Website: apple
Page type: payment
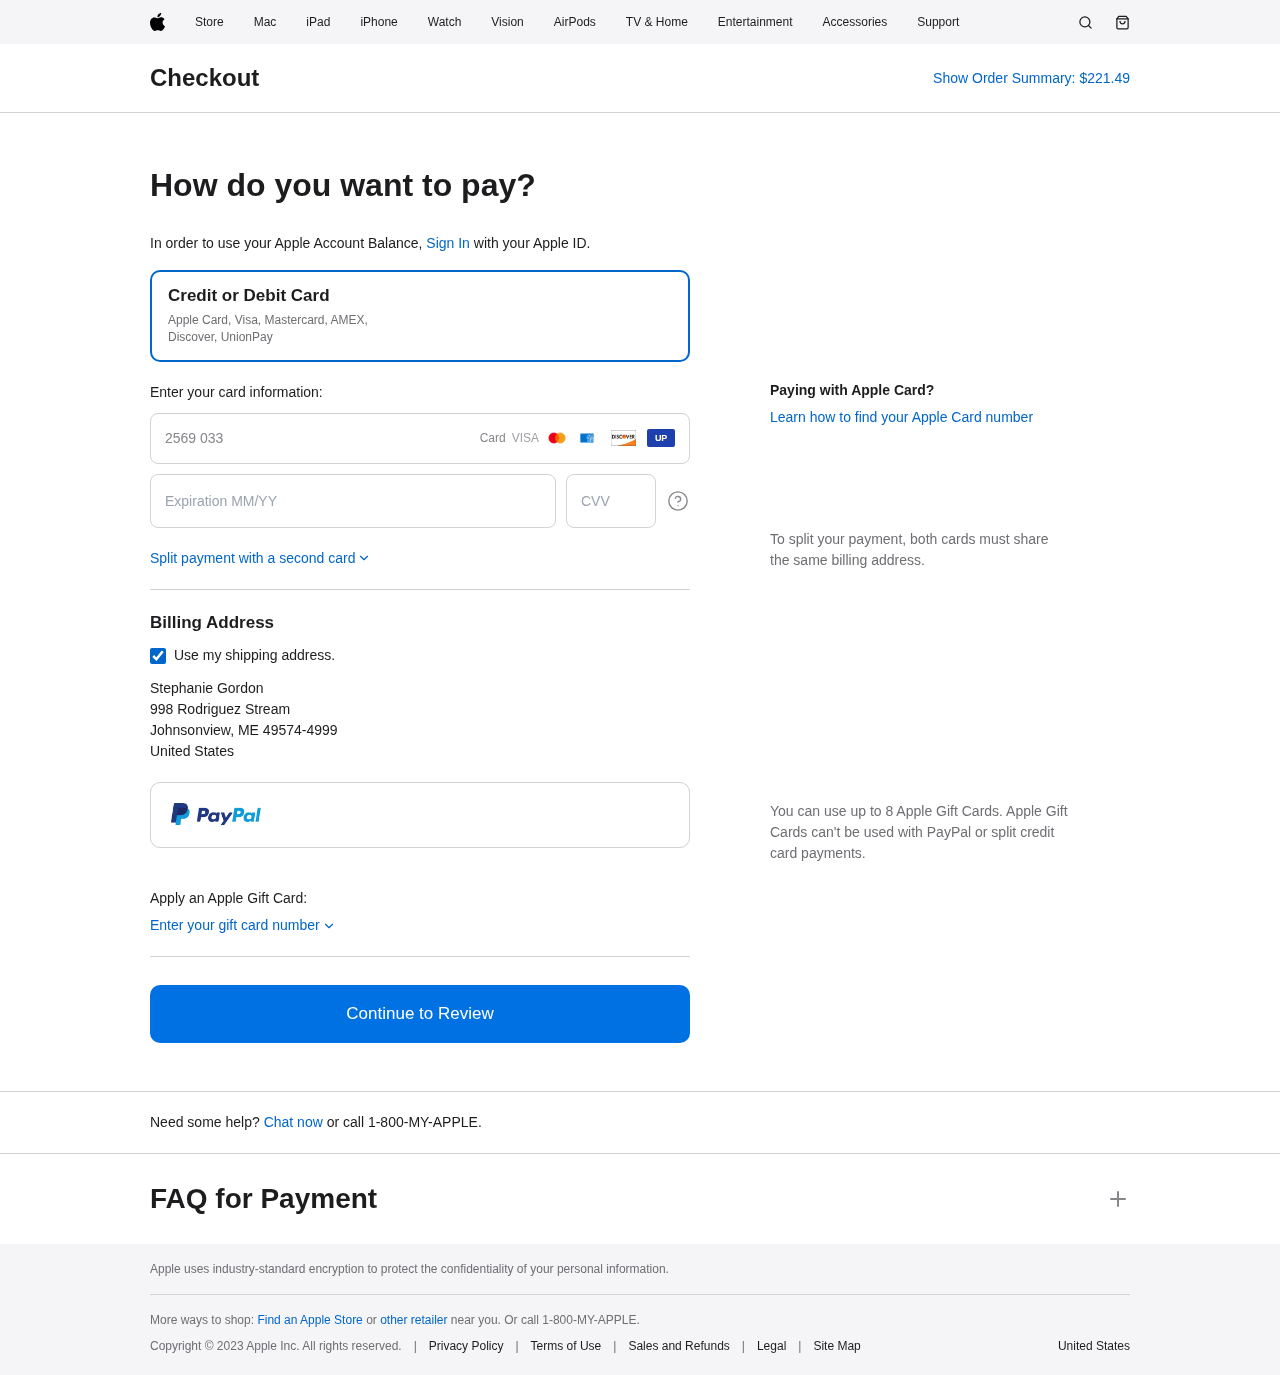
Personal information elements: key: PII_CARD_CVV
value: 265
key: PII_CARD_EXPIRY
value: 09/26
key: PII_CARD_NUMBER
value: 2569 0333 2257 6331
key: PII_COUNTRY
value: United States
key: PII_FULLNAME
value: Stephanie Gordon
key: PII_STREET
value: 998 Rodriguez Stream
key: PII_CITY_STATE_ZIP
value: Johnsonview, ME 49574-4999
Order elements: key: ORDER_TOTAL
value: $221.49